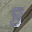
Label: 8